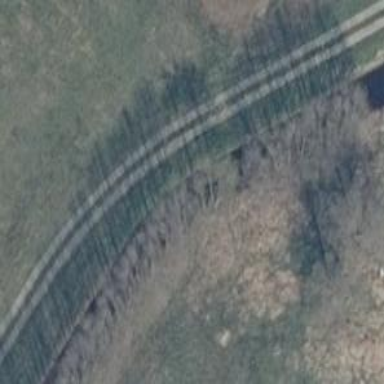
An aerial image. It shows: Row of trees in natural setting.